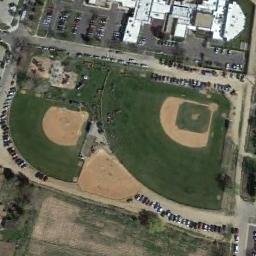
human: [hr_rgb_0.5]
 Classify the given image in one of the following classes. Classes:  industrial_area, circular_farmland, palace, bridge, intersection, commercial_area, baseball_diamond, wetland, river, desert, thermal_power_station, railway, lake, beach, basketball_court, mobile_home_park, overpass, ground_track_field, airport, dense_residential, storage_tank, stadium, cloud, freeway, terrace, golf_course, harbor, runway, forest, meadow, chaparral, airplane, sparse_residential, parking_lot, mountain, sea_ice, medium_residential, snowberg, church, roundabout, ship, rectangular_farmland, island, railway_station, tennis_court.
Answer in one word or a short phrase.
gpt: baseball_diamond